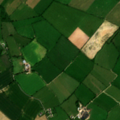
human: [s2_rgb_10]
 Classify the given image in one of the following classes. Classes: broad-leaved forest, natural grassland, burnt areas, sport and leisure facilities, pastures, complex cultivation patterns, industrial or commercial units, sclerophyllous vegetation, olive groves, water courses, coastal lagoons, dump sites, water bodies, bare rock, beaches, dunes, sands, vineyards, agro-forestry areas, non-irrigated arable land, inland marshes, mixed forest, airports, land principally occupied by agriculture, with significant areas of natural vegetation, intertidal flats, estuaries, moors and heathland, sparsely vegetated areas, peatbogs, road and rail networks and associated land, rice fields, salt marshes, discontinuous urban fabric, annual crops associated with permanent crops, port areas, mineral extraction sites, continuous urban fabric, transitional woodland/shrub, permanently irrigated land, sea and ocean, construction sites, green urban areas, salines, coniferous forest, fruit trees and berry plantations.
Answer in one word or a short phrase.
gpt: non-irrigated arable land, pastures